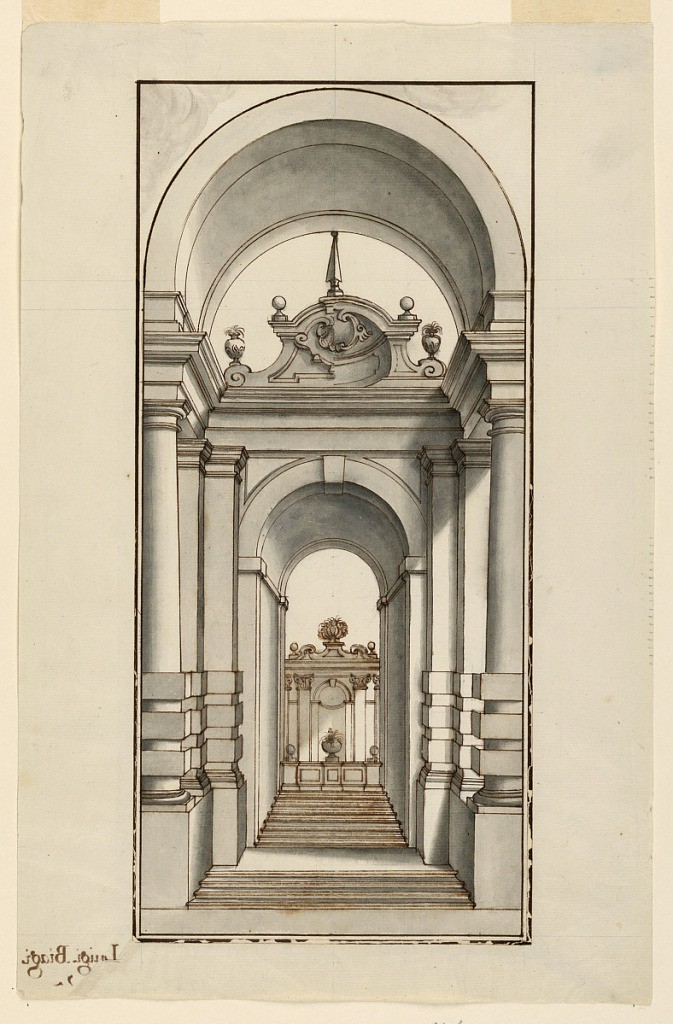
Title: Entryway with Steps
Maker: Luigi Biagi, ? – 1711
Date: ca. 1700
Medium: Pen and brown ink, gray wash, over graphite, ruled border in pen and brown on white laid paper laid down on thin white paper
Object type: Drawing
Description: Vertical rectangle showing archway with stairs leading to a niche with flowers.